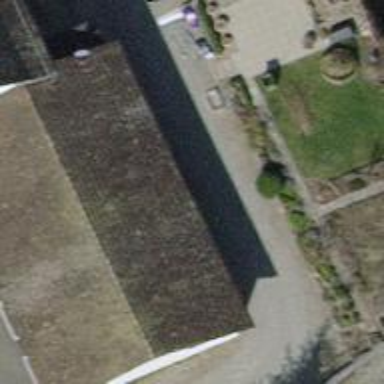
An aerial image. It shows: Gabled building with red roof.